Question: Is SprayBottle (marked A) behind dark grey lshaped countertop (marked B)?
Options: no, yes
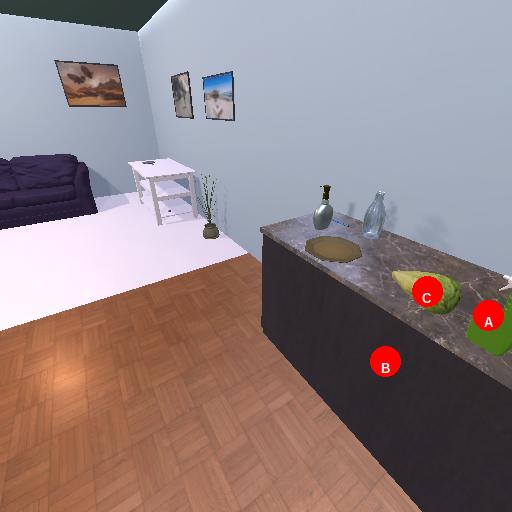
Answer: no